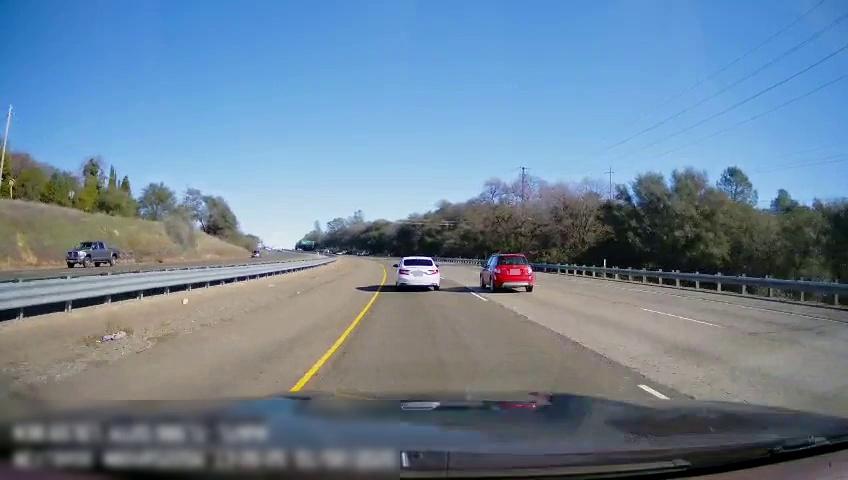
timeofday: Day
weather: Sunny
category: Drivable Space
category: Drivable Space
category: Vehicles | Car
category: Vehicles | Car
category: Vehicles | Truck
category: Lanes | Current Lane
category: Lanes | Current Lane
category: Lanes | Alternate Lane
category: Lanes | Alternate Lane
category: Traffic | Signs